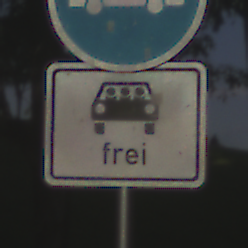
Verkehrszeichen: MehrfachbesetzePersonenkraftwagenFrei
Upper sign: Busssonderstreifen
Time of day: MorningAfternoon
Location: Outdoor (Nature)
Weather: Clear
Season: NotSpecified
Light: Natural